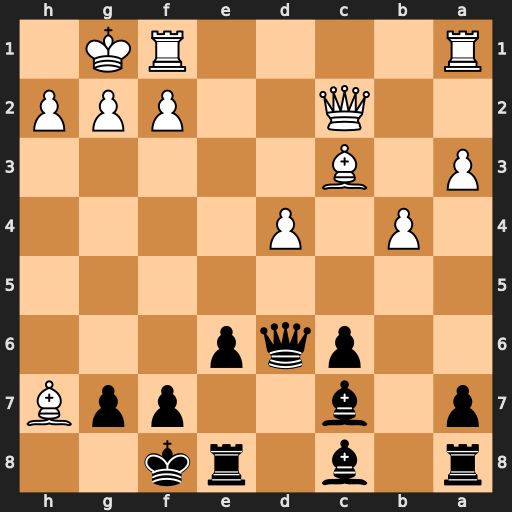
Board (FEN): r1b1rk2/p1b2ppB/2pqp3/8/1P1P4/P1B5/2Q2PPP/R4RK1
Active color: b
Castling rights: -
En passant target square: -
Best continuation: Qxh2#